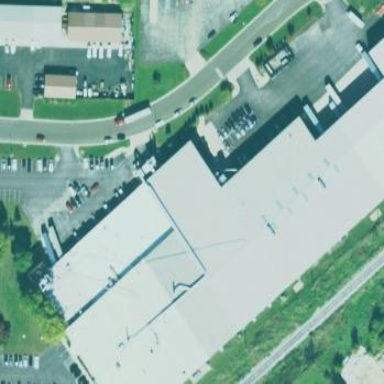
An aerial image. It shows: Industrial building.